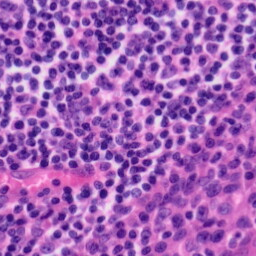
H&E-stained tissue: Tonsil